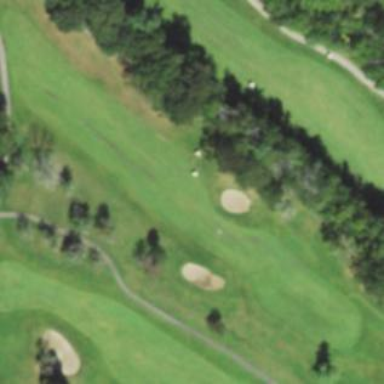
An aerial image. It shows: Golf fairway surrounded by grass.